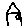
Label: house